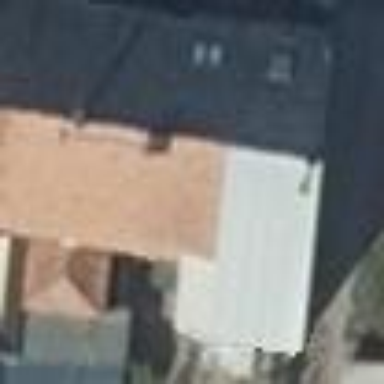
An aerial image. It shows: Gabled house with red roof oriented along its structure.